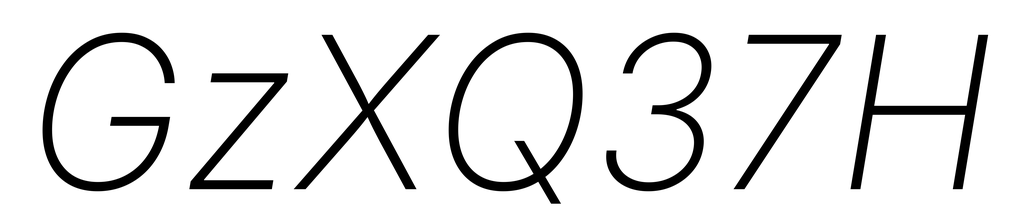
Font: Inter-Italic_ExtraLight_Italic